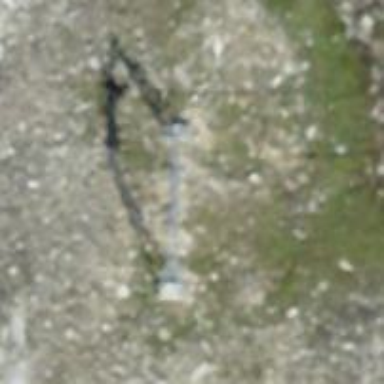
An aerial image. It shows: Pylon used for aerialway.